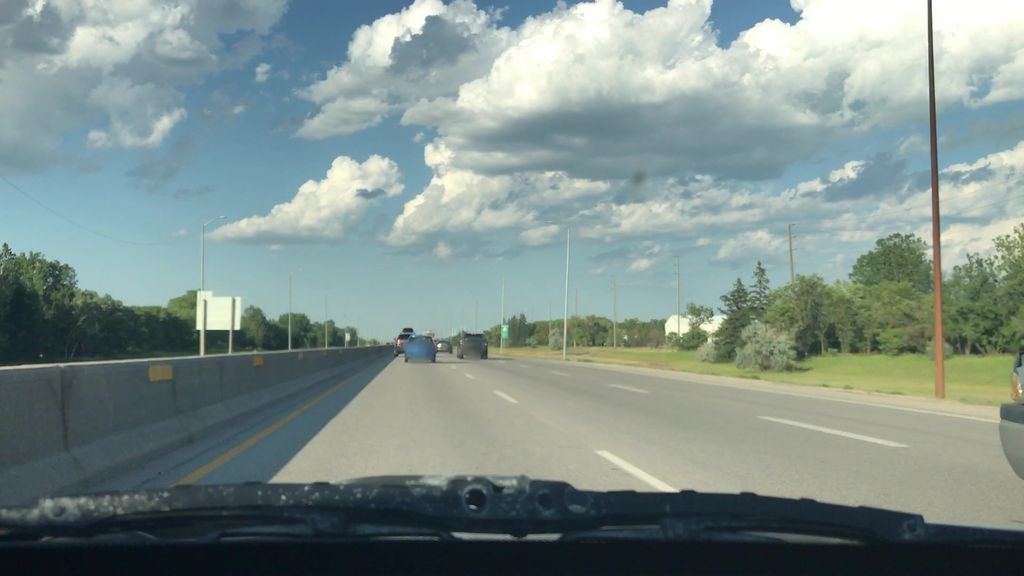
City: winnipeg